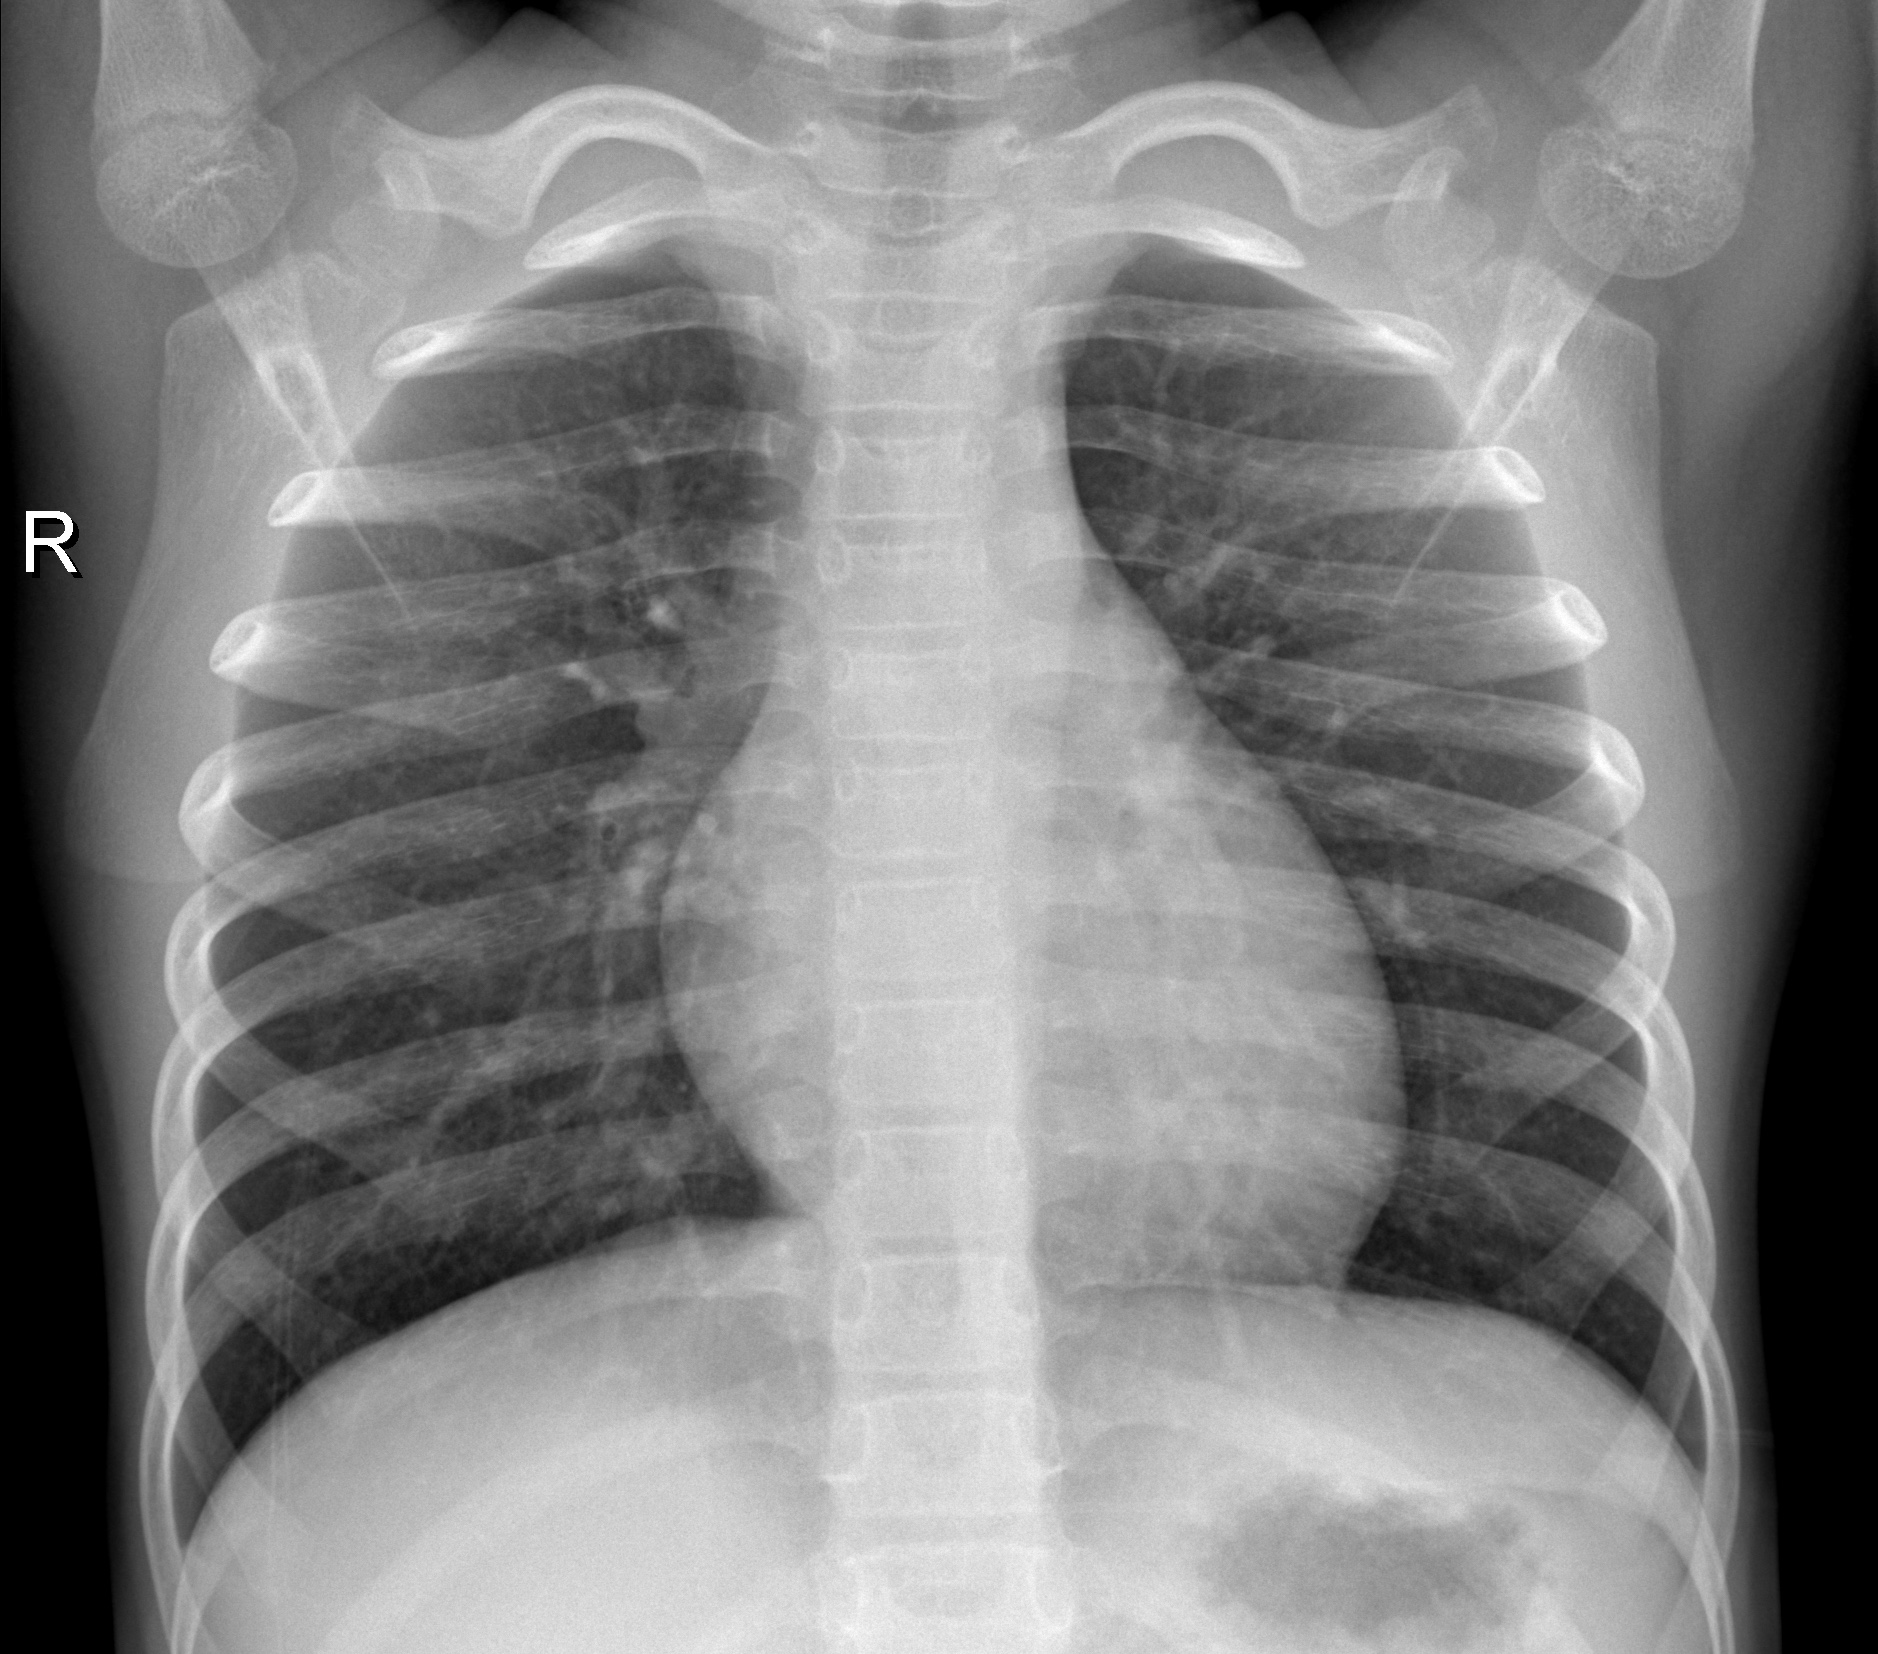
Diagnosis: NORMAL